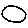
Label: moon